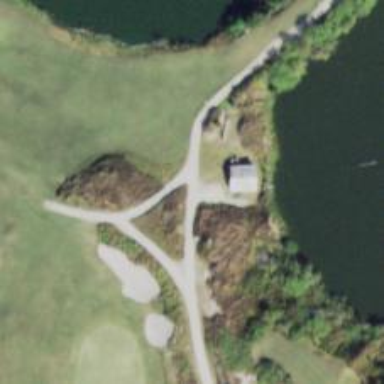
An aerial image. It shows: Path for both roads and golfers.